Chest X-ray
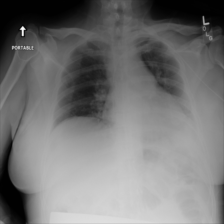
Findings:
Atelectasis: negative
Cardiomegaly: negative
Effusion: negative
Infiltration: negative
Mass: negative
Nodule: negative
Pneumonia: negative
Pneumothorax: negative
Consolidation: negative
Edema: negative
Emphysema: negative
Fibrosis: negative
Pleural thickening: negative
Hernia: negative